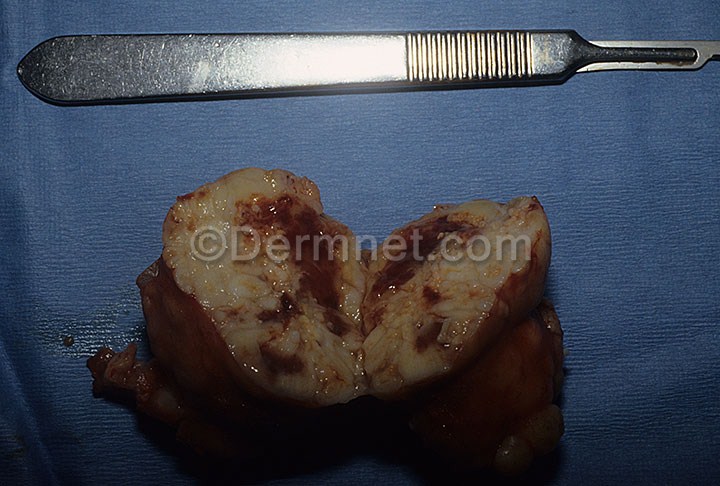
Disease: Seborrheic Keratoses and other Benign Tumors